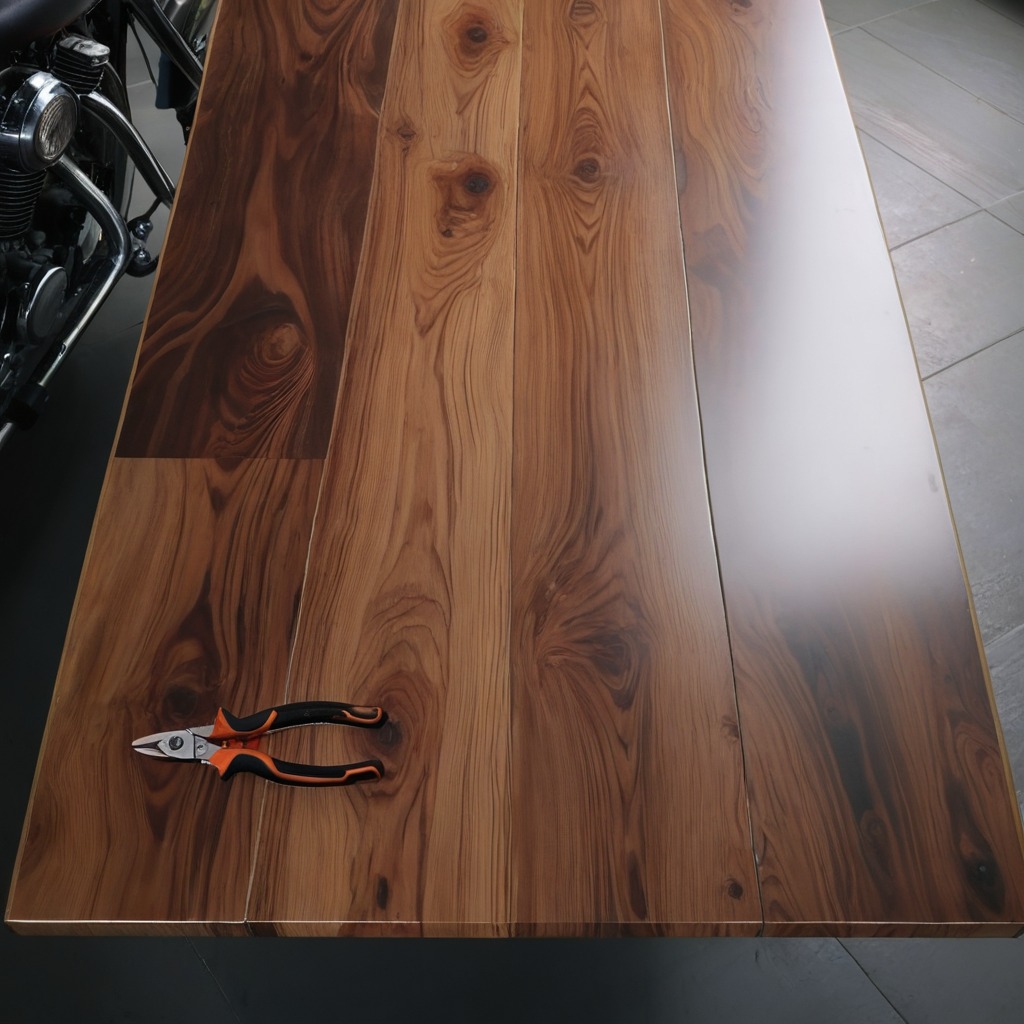
A plier is lying on an oil-spilled wooden table in a vintage motorcycle garage.